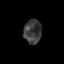
Tissue: skin
Cell type: Epithelial cells
Senescence score: 0.2602
Nuclear area (px): 419
Mean DAPI intensity: 59.749